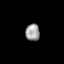
Tissue: lung
Cell type: Epithelial cells
Senescence score: 0.1765
Nuclear area (px): 236
Mean DAPI intensity: 157.636